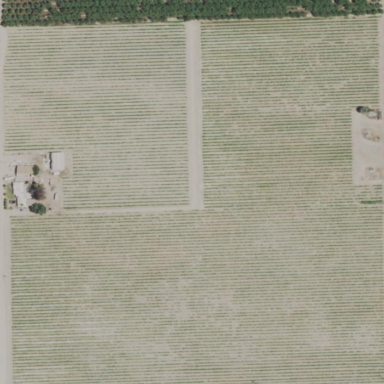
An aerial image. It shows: Vineyard.